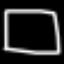
Label: square